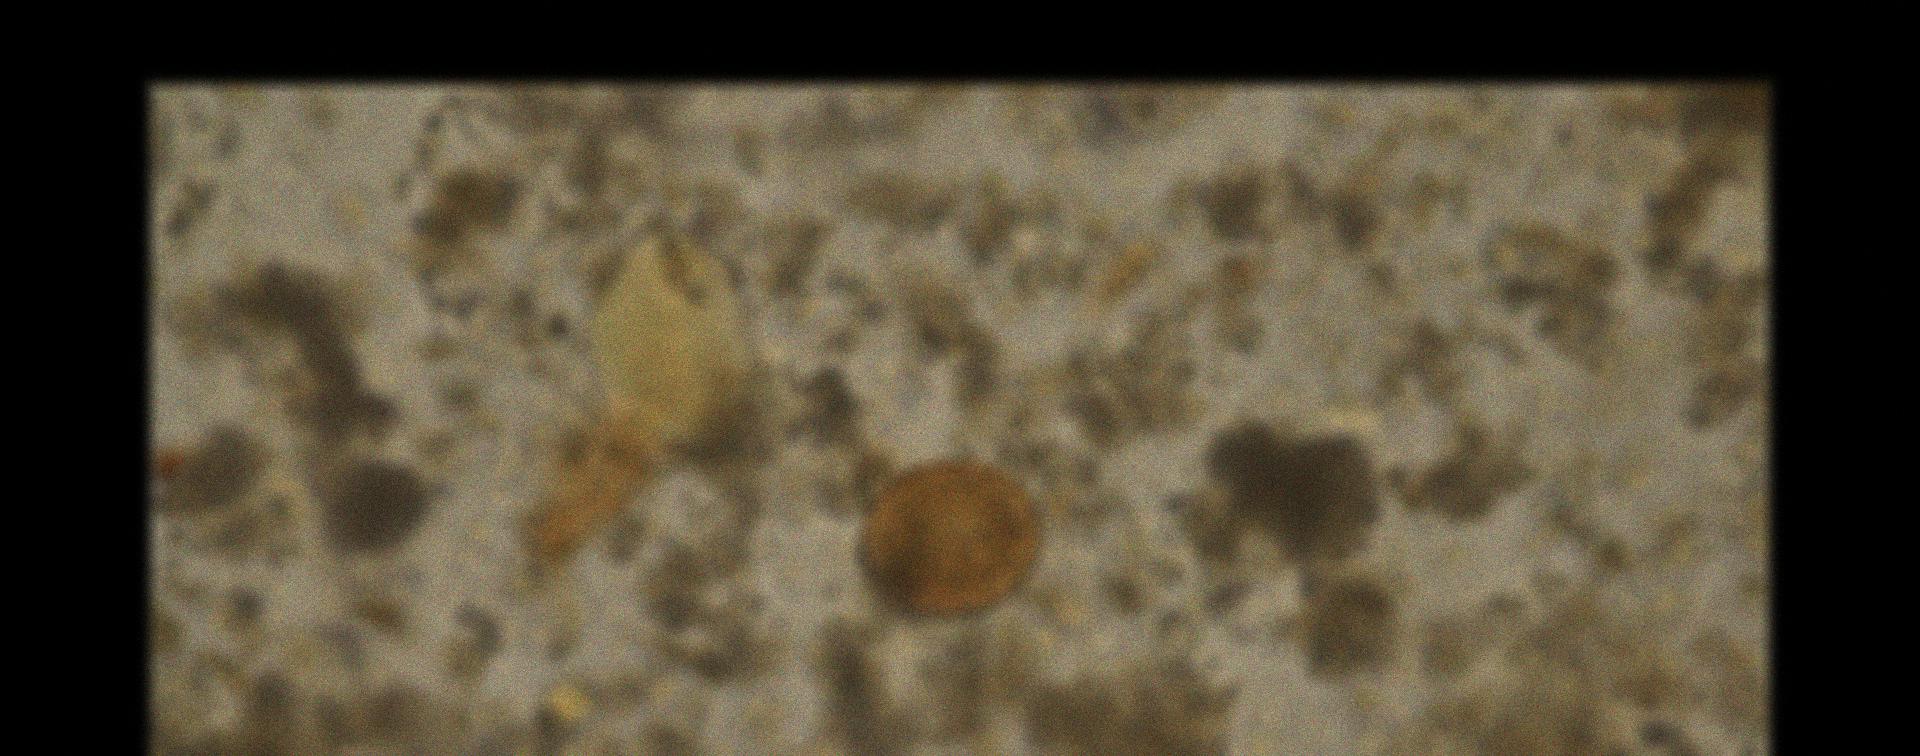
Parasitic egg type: Ascaris lumbricoides